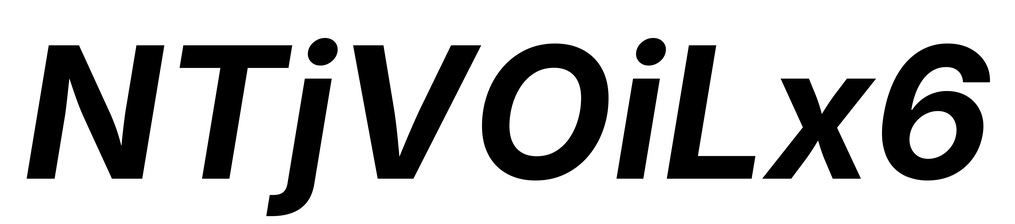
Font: Inter-Italic_Bold_Italic